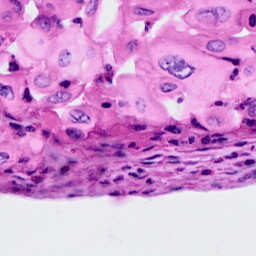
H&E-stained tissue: Cervix